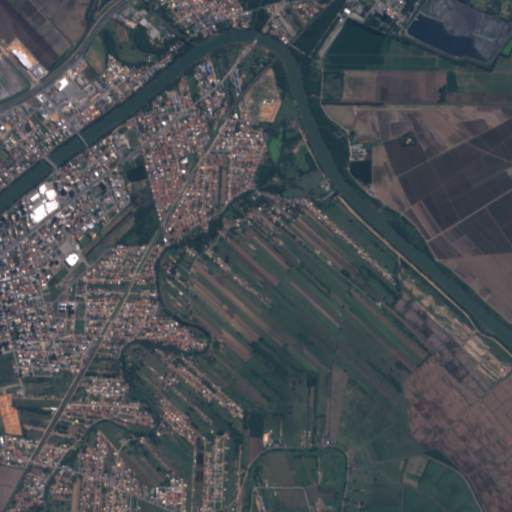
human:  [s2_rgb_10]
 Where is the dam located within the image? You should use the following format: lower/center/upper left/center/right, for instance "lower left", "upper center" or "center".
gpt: The dam is located in the upper right of the image.
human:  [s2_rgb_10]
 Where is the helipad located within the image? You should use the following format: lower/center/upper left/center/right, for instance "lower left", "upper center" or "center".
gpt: The helipad is located in the center left of the image.
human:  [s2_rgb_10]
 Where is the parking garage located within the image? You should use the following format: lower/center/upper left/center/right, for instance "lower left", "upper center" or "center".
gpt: The parking garage is located in the center left of the image.
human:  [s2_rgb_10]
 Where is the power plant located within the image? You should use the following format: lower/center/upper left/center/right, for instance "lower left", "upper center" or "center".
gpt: The power plant is located in the upper right of the image.
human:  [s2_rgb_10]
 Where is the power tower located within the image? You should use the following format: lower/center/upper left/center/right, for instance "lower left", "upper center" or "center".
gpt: The power tower is located in the upper left of the image.
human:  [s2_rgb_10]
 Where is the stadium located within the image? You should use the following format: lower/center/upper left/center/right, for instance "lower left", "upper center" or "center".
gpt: The stadium is located in the center left of the image.
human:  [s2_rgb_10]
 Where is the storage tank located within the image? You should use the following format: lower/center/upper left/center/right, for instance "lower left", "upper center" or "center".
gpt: The storage tank is located in the upper right of the image.
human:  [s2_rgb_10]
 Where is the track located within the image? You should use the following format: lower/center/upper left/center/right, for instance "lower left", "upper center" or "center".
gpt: The track is located in the upper left of the image.
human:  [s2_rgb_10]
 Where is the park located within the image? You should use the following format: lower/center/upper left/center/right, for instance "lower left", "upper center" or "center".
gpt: There is no park in the image.